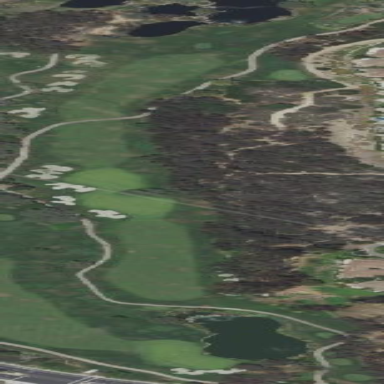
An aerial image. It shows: Area with grass used as rough in golf course.